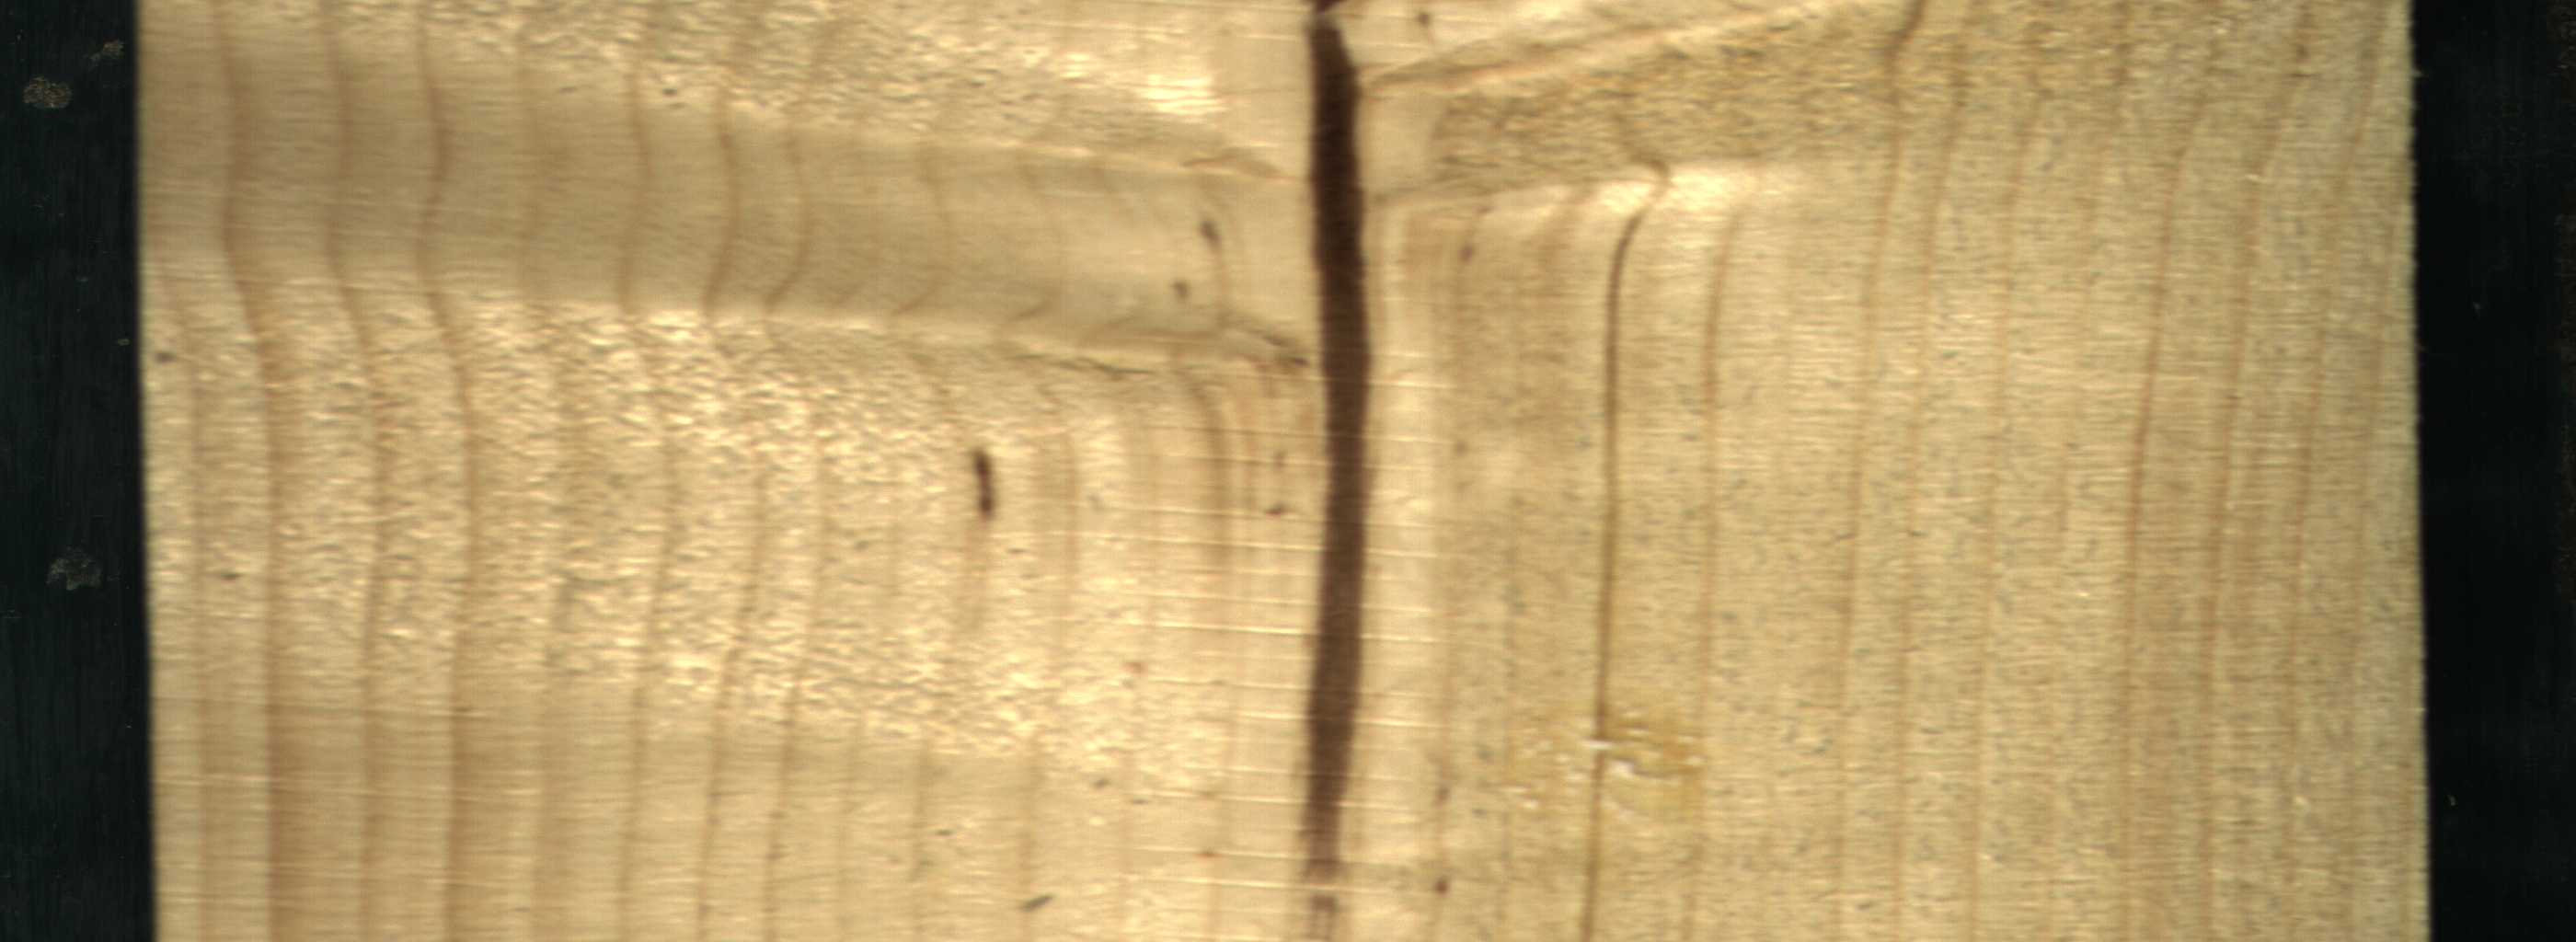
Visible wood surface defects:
Marrow
resin